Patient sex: M
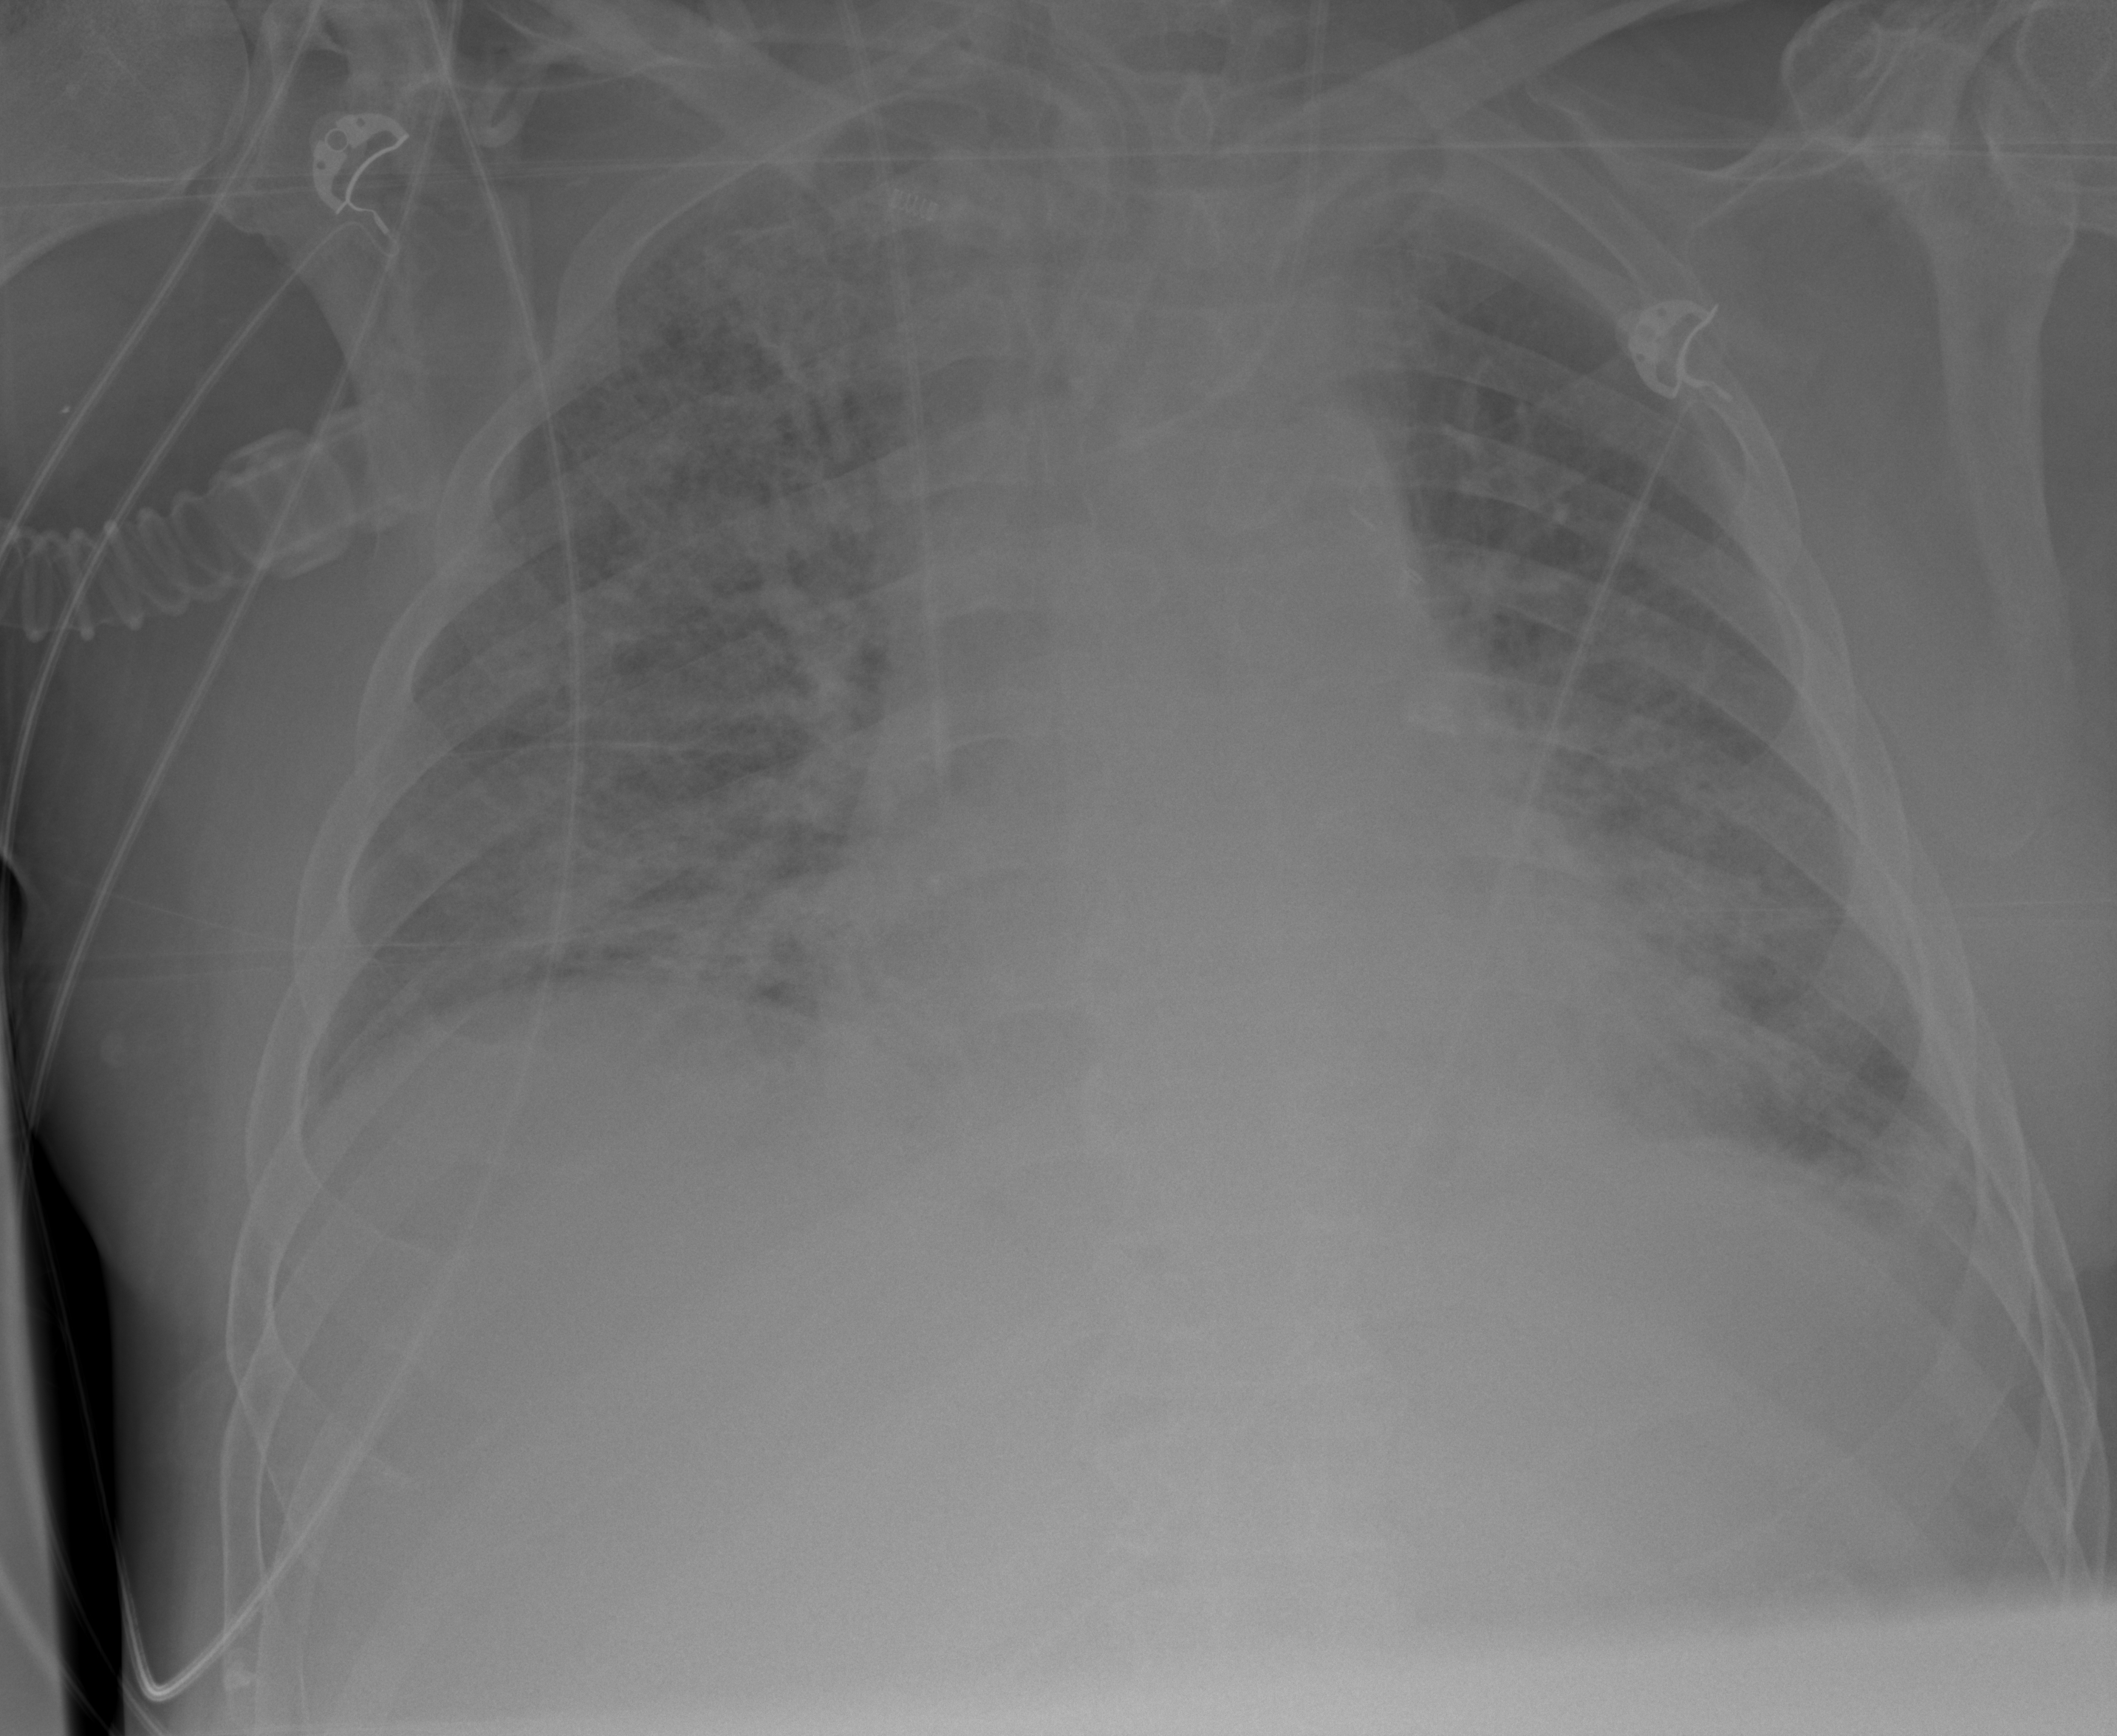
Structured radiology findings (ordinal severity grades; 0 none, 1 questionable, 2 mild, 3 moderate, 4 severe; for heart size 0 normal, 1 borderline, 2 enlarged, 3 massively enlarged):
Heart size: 2
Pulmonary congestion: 0
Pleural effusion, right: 0
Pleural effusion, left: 2
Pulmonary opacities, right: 4
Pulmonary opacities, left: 4
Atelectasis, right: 3
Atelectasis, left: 3